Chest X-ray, PA view. Patient: 55 years old, sex M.
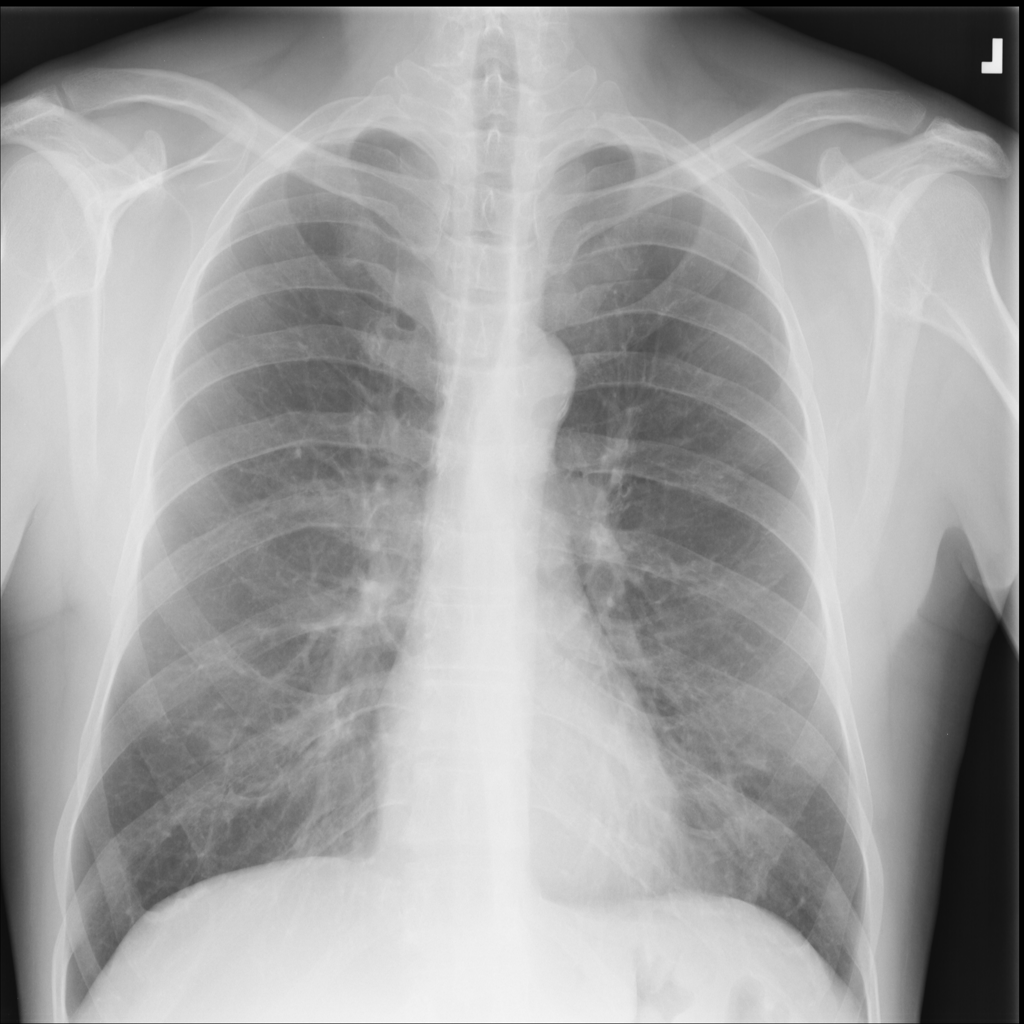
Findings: No Finding